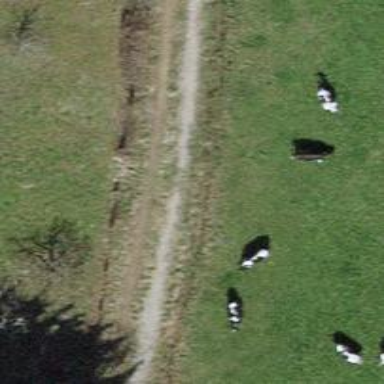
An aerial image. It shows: Unpaved footway.